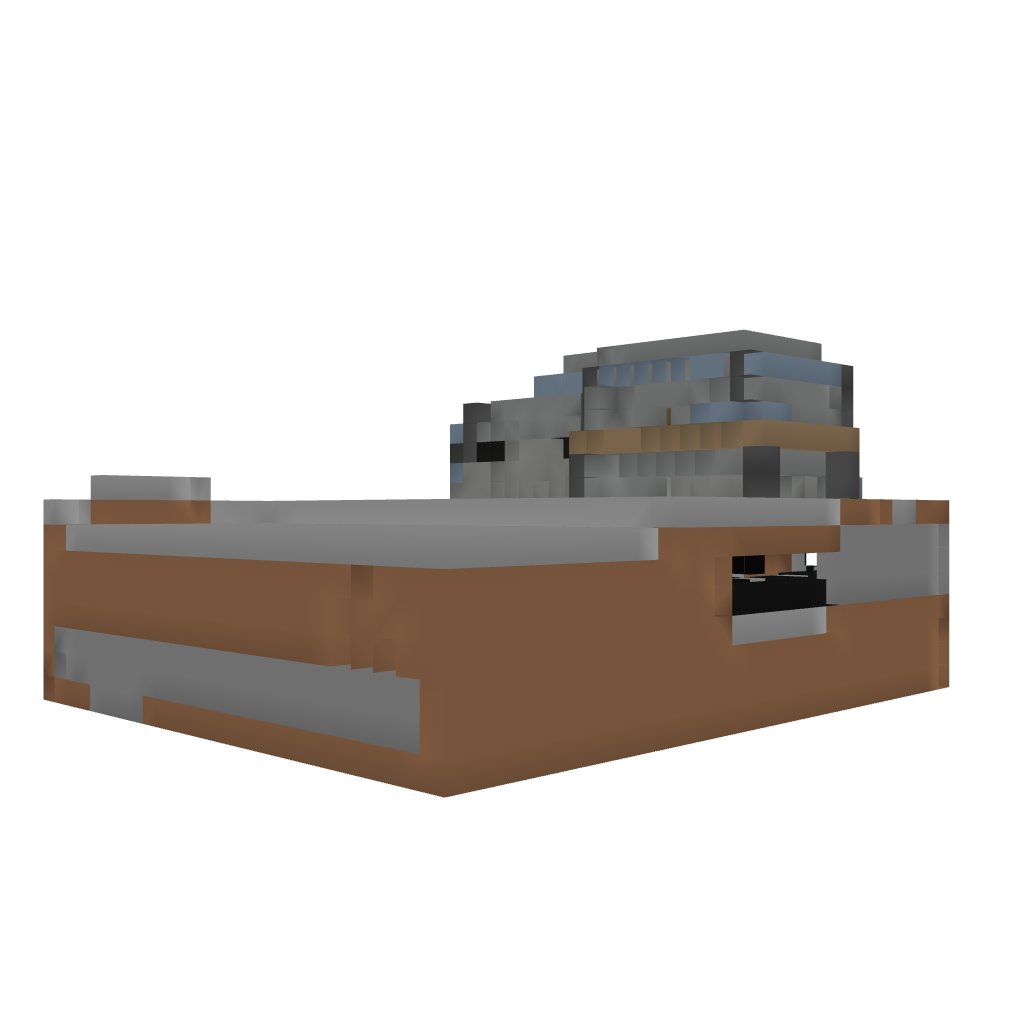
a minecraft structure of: Adventure map shop